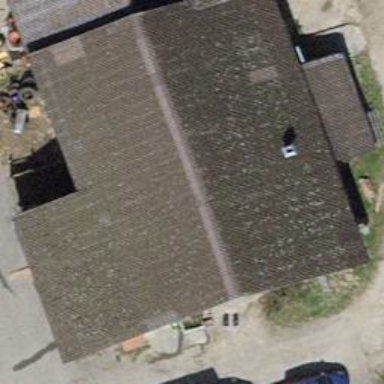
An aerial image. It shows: Building with tile roof.